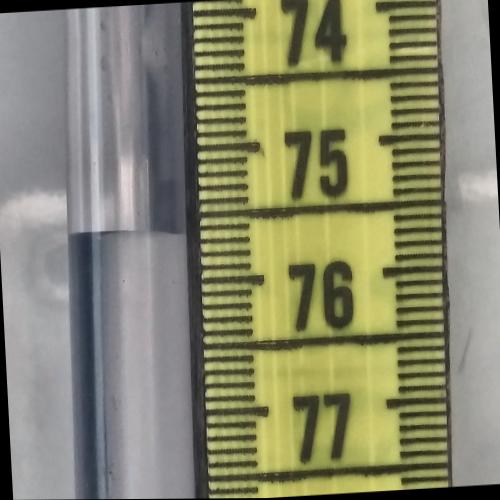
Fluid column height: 75.6 cm